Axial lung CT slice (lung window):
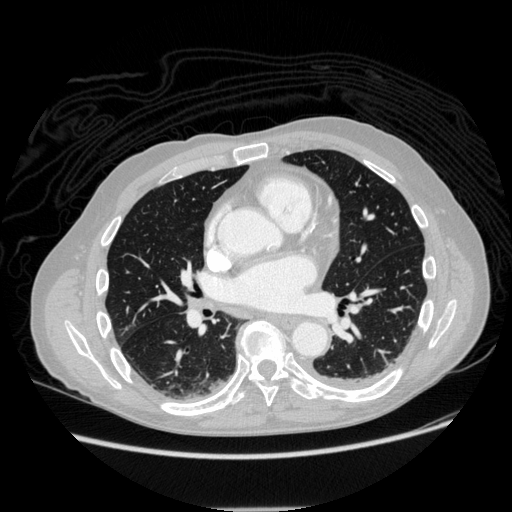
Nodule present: no